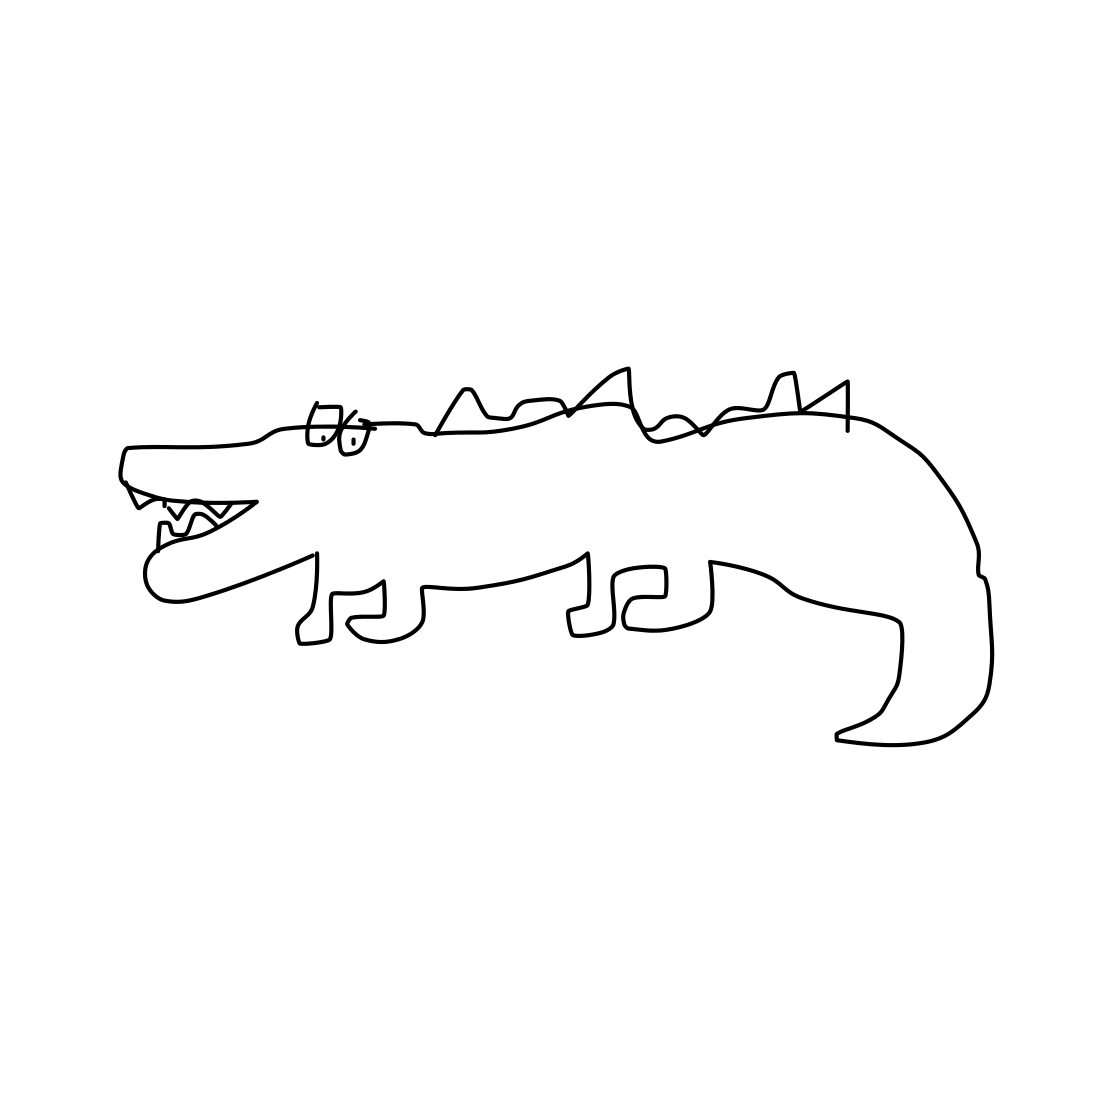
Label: crocodile